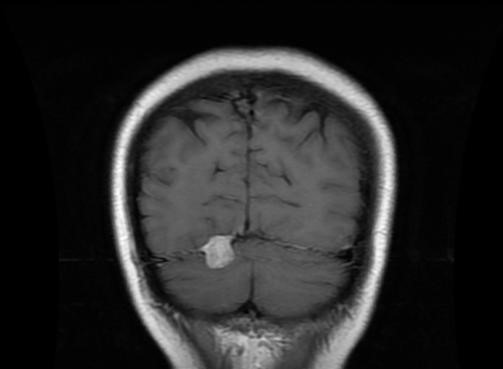
Label: meningioma